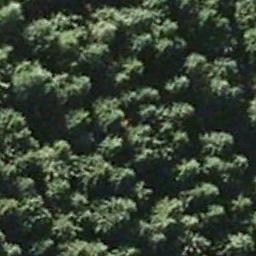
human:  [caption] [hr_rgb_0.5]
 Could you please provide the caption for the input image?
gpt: Many green trees are in a forest and the leaves cast a black shadow .

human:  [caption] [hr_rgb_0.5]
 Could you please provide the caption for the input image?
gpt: The forest is full of green trees .

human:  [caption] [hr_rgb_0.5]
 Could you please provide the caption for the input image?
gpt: The forest has a lot of randomly arranged green trees .

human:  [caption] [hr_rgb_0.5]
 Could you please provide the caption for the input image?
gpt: There is a bare land in this forest .

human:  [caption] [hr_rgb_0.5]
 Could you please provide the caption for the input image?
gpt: A dense forest with many green trees .